Question: After TFS upgrade 2012.4 -> 2013.4 builds finish with status 'Partially succeded and with below error:
'''
An error occurred while copying diagnostic activity logs to the drop location.
Details: One or more errors occurred.
'''
Builds are conifgured to not use drop folder - so it's not permission issue.

Any ideas are welcome!
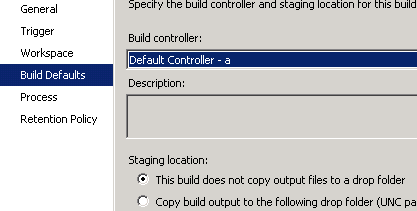
Answer: Solution which resolved my problem:
1. Go to Build Definition.
2. Select Process tab.
3. Set Logging Verbosity to Diagnostic.